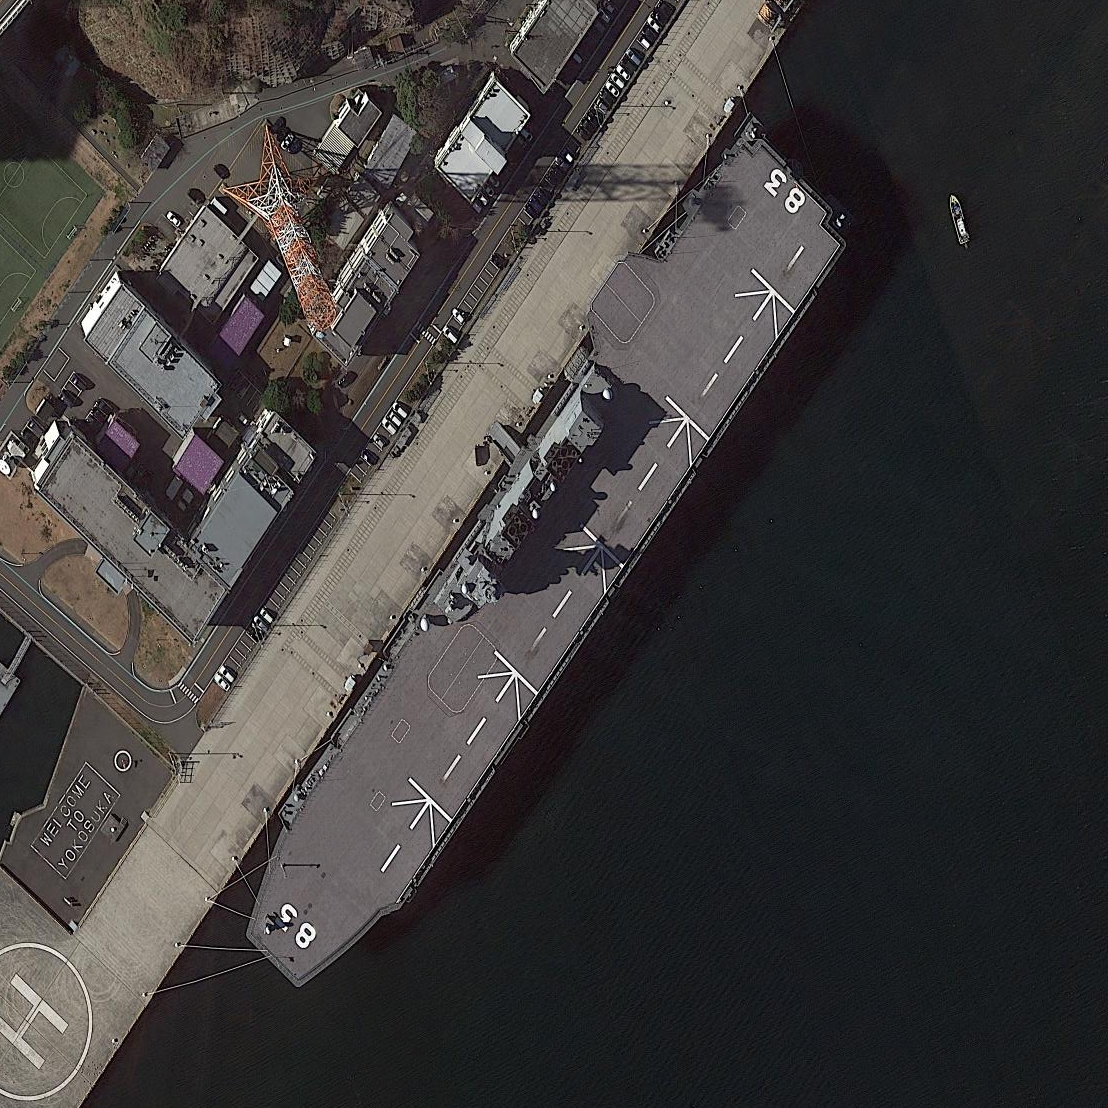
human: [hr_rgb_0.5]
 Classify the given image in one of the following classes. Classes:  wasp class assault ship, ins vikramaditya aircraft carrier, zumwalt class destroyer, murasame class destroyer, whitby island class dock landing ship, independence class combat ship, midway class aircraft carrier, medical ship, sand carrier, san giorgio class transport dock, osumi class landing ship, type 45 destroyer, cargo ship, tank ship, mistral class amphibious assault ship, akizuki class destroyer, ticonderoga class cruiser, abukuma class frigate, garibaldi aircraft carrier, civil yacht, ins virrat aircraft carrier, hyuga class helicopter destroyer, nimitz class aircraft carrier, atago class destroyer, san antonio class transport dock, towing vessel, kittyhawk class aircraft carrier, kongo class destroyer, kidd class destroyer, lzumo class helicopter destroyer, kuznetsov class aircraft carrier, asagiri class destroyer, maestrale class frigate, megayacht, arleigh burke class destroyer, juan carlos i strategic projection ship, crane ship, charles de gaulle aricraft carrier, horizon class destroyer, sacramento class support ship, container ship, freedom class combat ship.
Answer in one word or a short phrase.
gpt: Lzumo class helicopter destroyer